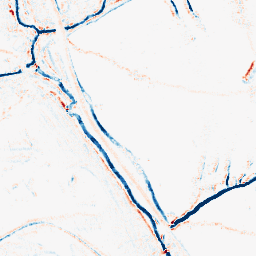
Category: morphological
Decomposition family: morphological_ellipse
Decomposition parameters: operation: average
width: 5
height: 5
Upsampling method: sinc_blackman
Upsampling parameters: scale: 8
kernel_size: 16
Upsampling scale: 8